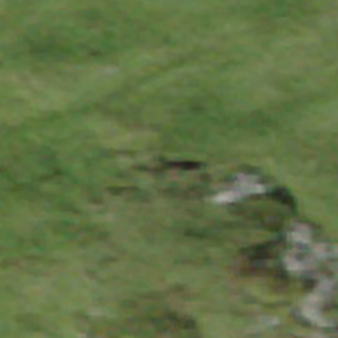
Label: other